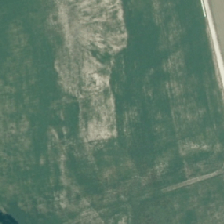
Land cover: shortrotation_cropland